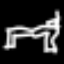
Label: bed